Question: I have been trying to build a basic search script. Having a lot of trouble. I need the search form and search result to be two separate pages. The script is not working.
The search script is taking me to the search_result page, but the inputs are empty.

'''
<html>
<body>
<form action="search_result.php" method="POST">
<input type="text" name="reg" />
<input type="submit" value="Search" />
</form>
</html>
</body>
'''
PAGE 2:
'''
<html>
<body>
<?php
$host="localhost";
$username="XXXXXXXXXXX";
$password="XXXXXXXXXXX";
$db_name="XXXXXXXXXXXX";
$tbl_name="reg_add";
mysql_connect("$host", "$username", "$password") or die("cannot connect");
mysql_select_db("$db_name")or die("cannot select DB");
$record = $_POST['record']; // if coming from e.g. a form
$result=mysql_query(" SELECT * FROM reg_add WHERE reg='" . mysql_real_escape_string($record) . "'");
$row = mysql_fetch_assoc($result);
$first_name = $row['first_name'];
$last_name = $row['last_name'];
$reg = $row['reg'];
?>
<input name="reg" value="<? echo "$record" ?>">
<input name="first_name" value="<? echo "$first_name" ?>">
<input name="last_name" value="<? echo "$last_name" ?>">
</body>
</html>
'''
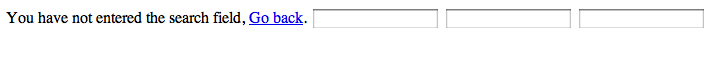
Answer: Looks like you are looking for '$_POST['record']' but passing through '$_GET['reg']'
Other than that the search isn't very good, it'll only find it if the exact 'reg' is found, is that what you require?